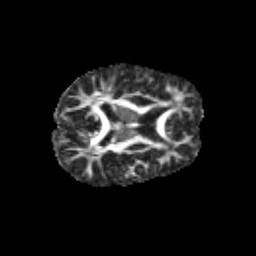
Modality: FA
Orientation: axial
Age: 12
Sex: female
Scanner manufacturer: siemens
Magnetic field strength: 3 T
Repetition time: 3.8 s
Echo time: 0.07 s